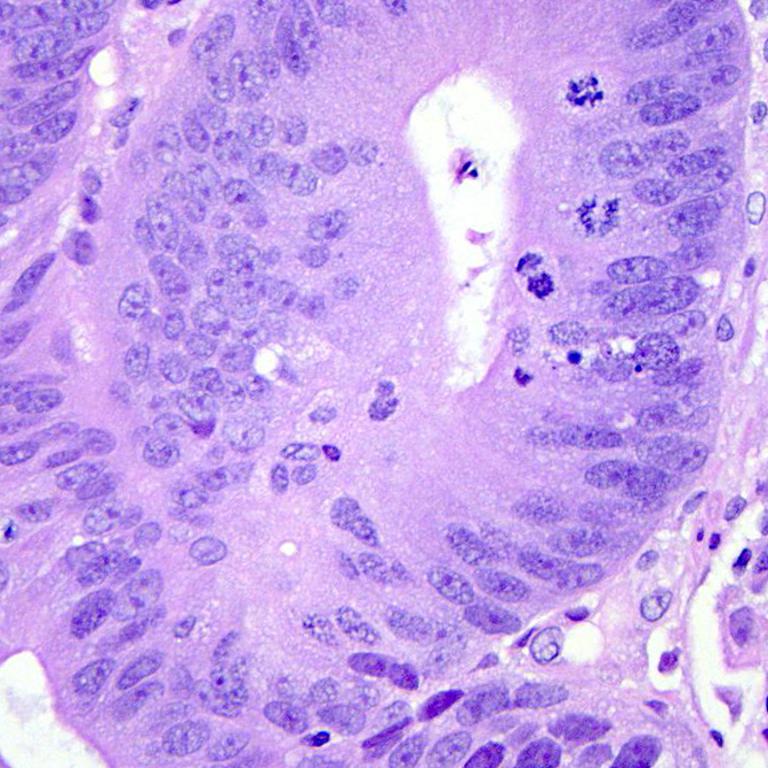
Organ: colon
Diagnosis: adenocarcinomas